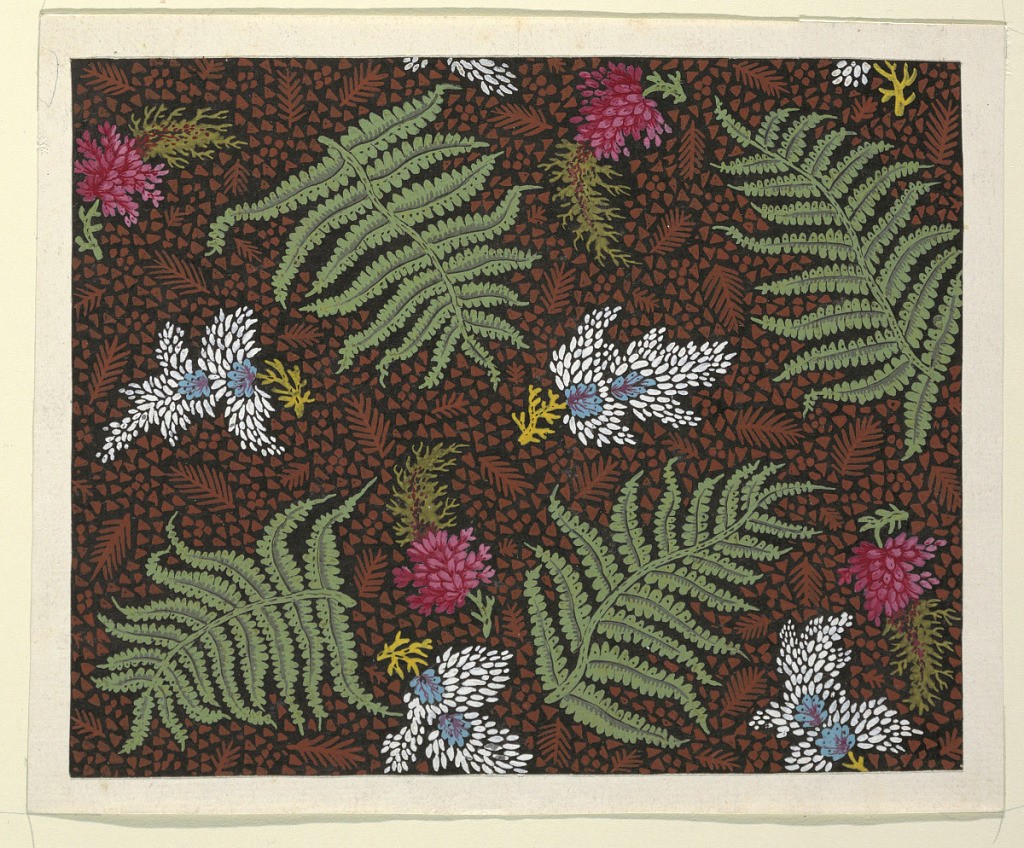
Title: Floral Design for printed textiles
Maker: Louis-Albert DuBois, Swiss, 1752–1818
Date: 1800–1818
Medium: Brush and gouache, graphite on white wove paper
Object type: Drawing
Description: Four green ferns, four red flowers, four blue and white flowers against black background with small brown triangles and ferns.